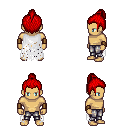
a pixel art fantasy rpg character, male body template, human, tanned skin, white tattered cape, metal pants, red short topknot hairstyle, leather bracers, four views (front, back, left, right), 2x2 character sprite sheet, small pixel art, hard edges, no anti-aliasing